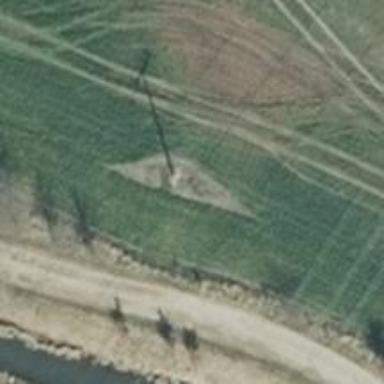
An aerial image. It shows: Power pole.